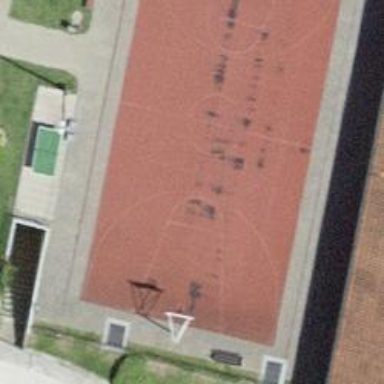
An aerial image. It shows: Basketball court on leisure land pitch.